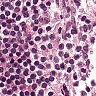
Metastatic tissue present: no